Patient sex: M
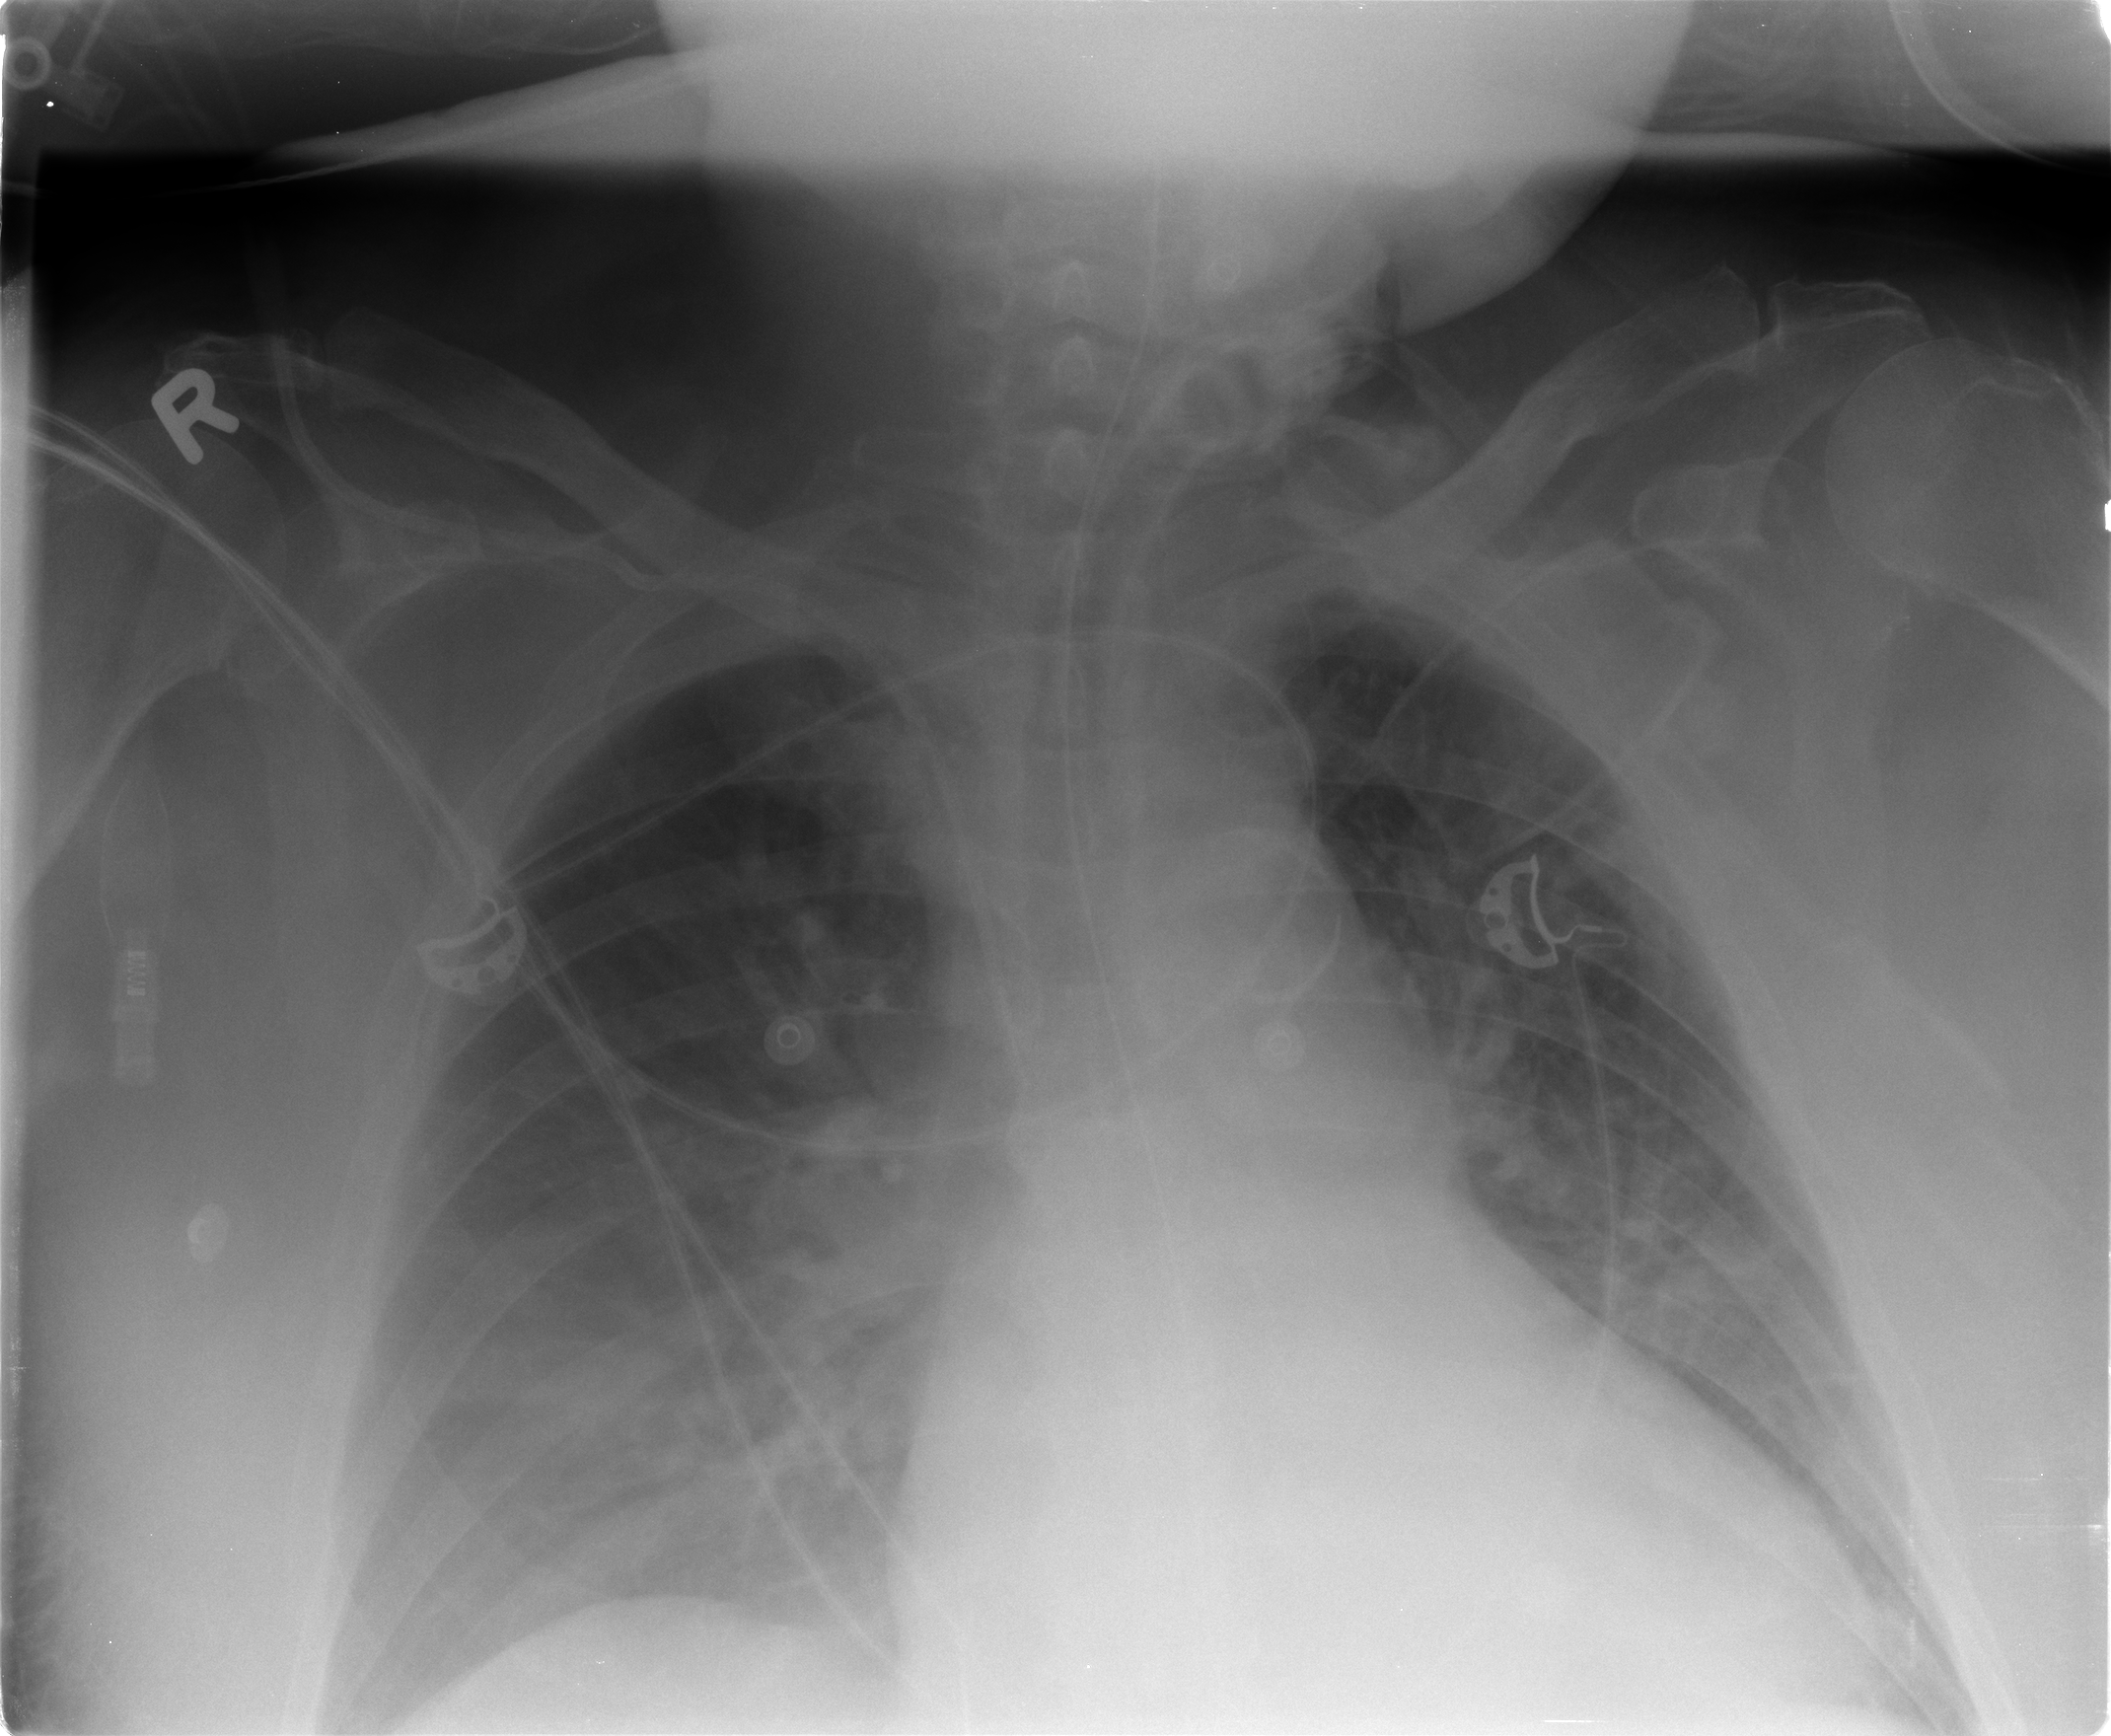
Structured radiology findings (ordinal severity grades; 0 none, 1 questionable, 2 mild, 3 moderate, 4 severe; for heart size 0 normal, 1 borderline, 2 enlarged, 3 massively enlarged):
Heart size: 1
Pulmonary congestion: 2
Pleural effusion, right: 2
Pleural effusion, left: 0
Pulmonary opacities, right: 2
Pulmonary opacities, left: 0
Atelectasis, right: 2
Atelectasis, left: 2